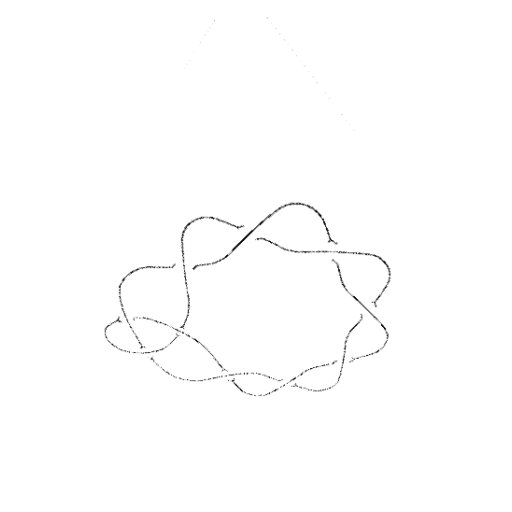
Crossing number: 10